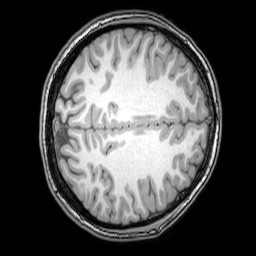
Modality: T1w
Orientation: axial
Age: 22
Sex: female
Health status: healthy
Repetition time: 0.081 s
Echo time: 0.037 s